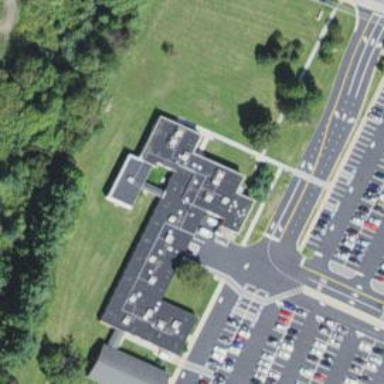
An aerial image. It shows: Government office.